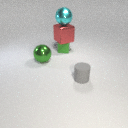
large green metal sphere in front of small green rubber cube